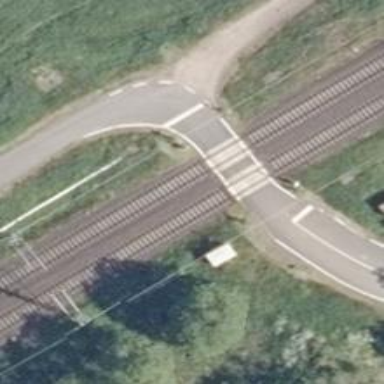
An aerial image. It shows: Railway signal.